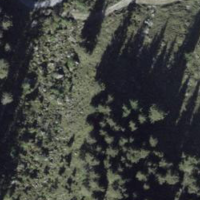
EUNIS habitat code: 43
Species observed at this site:
Silene dioica